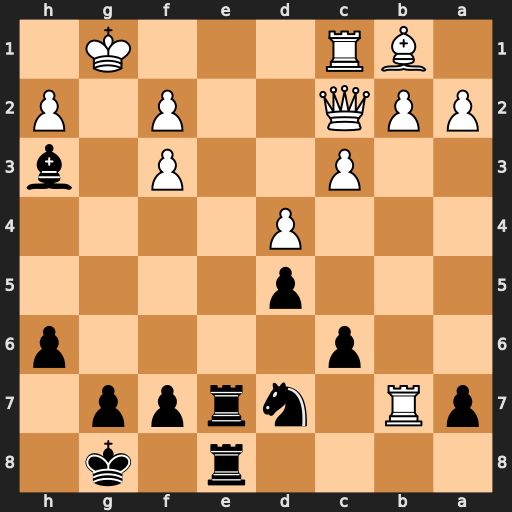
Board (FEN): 4r1k1/pR1nrpp1/2p4p/3p4/3P4/2P2P1b/PPQ2P1P/1BR3K1
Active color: b
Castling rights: -
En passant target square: -
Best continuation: Re1+ Rxe1 Rxe1#